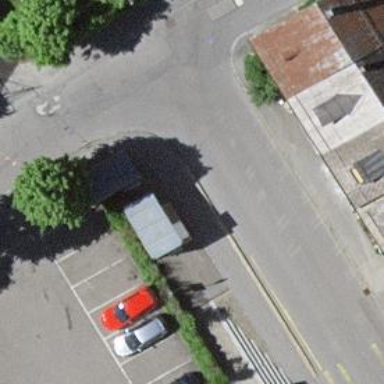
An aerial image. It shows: Bus stop with platform for public transport.